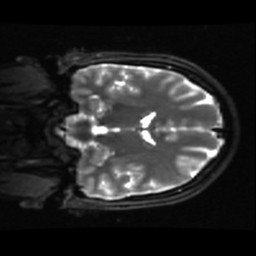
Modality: T2w
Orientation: coronal
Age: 21
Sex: female
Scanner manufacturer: ge
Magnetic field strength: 3 T
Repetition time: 8.947 s
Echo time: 0.09798 s